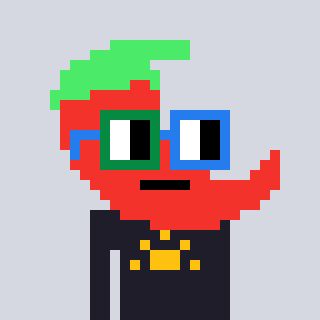
a pixel art character with square green and blue glasses, a chilli-shaped head and a grayscale-colored body on a cool background